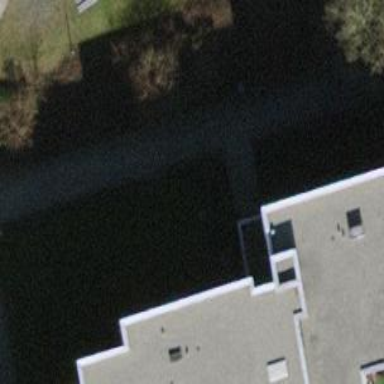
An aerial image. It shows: Steps with paving stones surface. There is also ramp present.